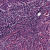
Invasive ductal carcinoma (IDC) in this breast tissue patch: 1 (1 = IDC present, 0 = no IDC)